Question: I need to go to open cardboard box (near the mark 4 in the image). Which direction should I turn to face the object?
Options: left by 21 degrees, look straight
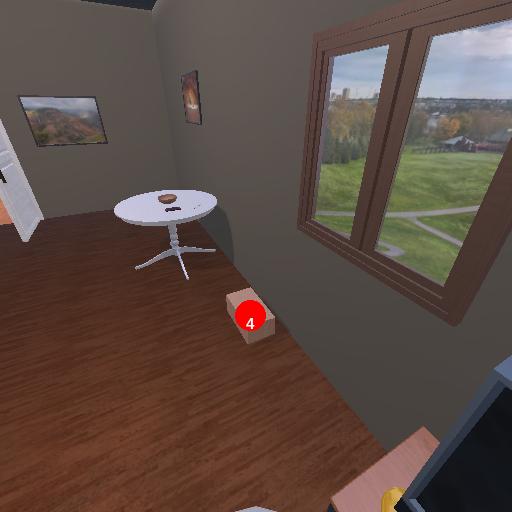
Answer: left by 21 degrees